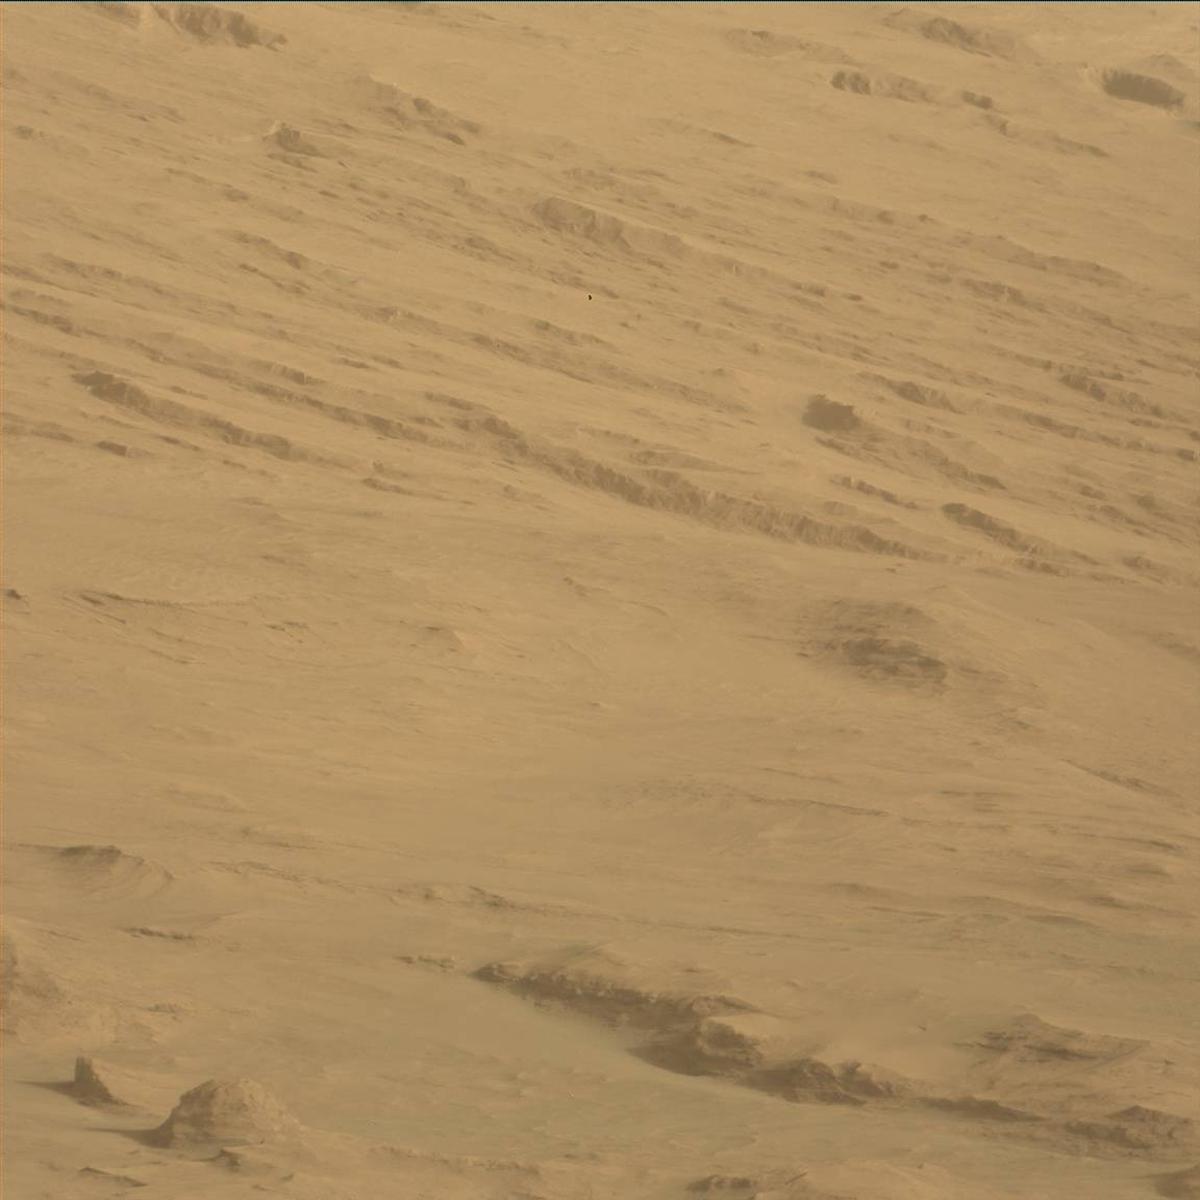
Terrain classes present: Ridge